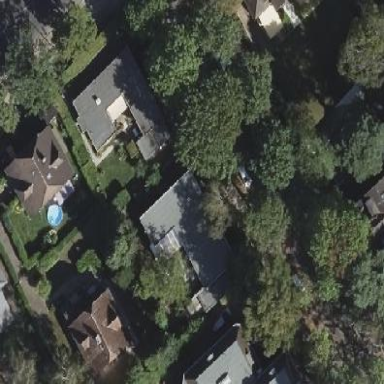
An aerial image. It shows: Bungalow.